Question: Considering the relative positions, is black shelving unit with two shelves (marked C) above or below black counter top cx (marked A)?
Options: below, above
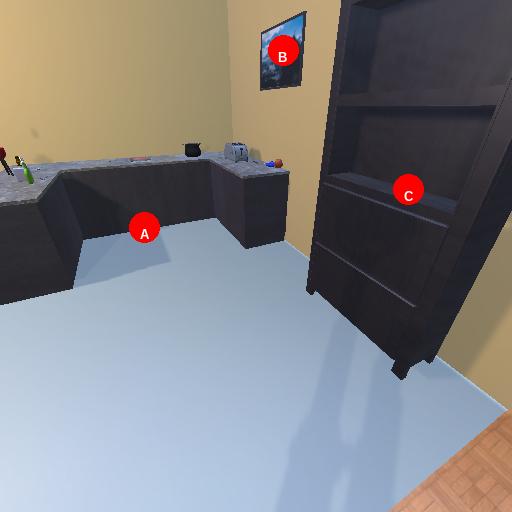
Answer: below